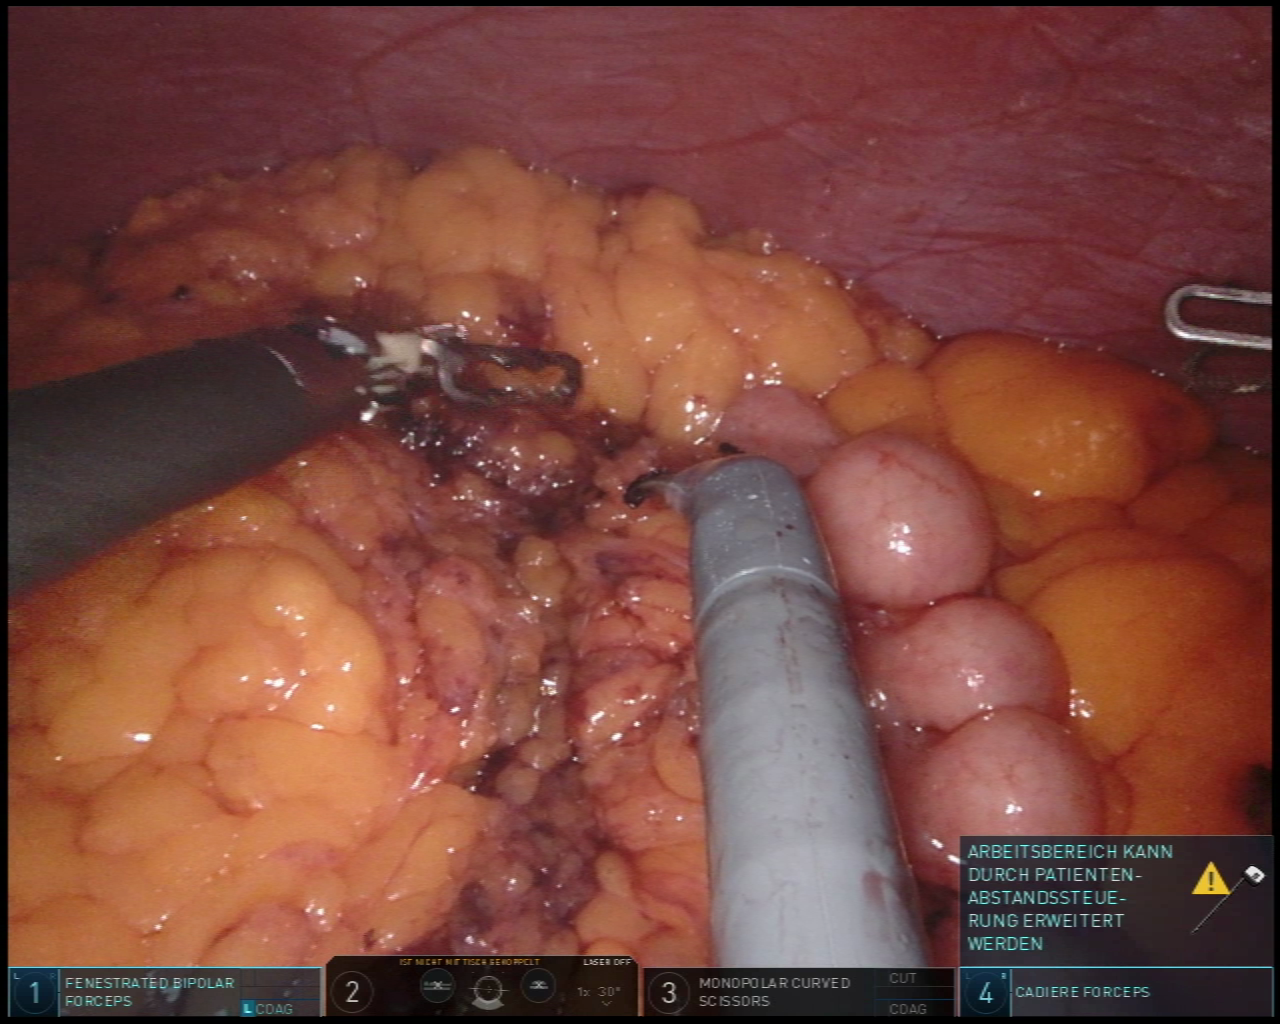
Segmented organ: colon
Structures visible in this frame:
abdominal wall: yes
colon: yes
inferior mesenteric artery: no
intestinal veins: no
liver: no
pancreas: no
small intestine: no
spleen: no
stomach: no
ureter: no
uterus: no
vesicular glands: no